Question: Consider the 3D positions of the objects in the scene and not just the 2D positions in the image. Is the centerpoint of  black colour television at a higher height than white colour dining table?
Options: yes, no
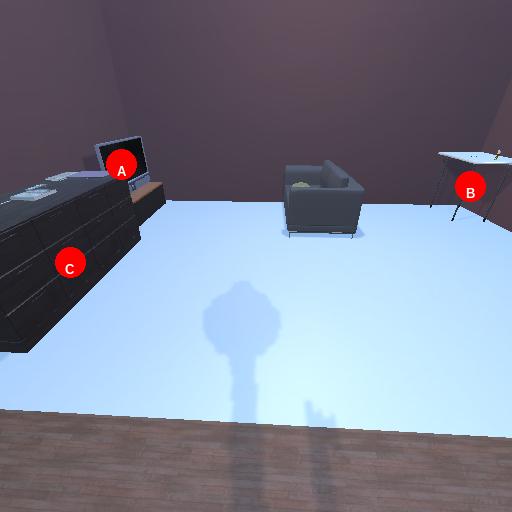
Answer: yes